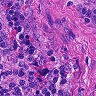
Metastatic tissue present: no